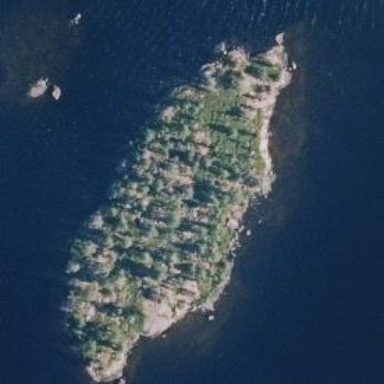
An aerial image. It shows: Islet.